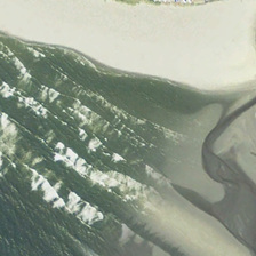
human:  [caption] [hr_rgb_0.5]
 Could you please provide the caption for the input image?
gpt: The white beach is close to the sea with many white waves.

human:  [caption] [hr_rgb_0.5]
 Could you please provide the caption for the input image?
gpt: The white sand beach is close to the sea with many white waves.

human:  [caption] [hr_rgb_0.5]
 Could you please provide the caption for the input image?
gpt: The white beach is located near the sea with many white waves.

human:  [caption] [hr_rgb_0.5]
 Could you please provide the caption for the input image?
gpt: The white beach is located near the sea with many white waves.

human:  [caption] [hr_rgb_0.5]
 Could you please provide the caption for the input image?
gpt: The white beach is located near the sea with many white waves.